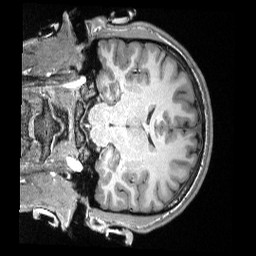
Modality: T1w
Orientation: coronal
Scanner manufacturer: siemens
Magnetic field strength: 3 T
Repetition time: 2.3 s
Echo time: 0.00308 s